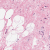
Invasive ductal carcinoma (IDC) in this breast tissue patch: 0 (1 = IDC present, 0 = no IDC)